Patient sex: M
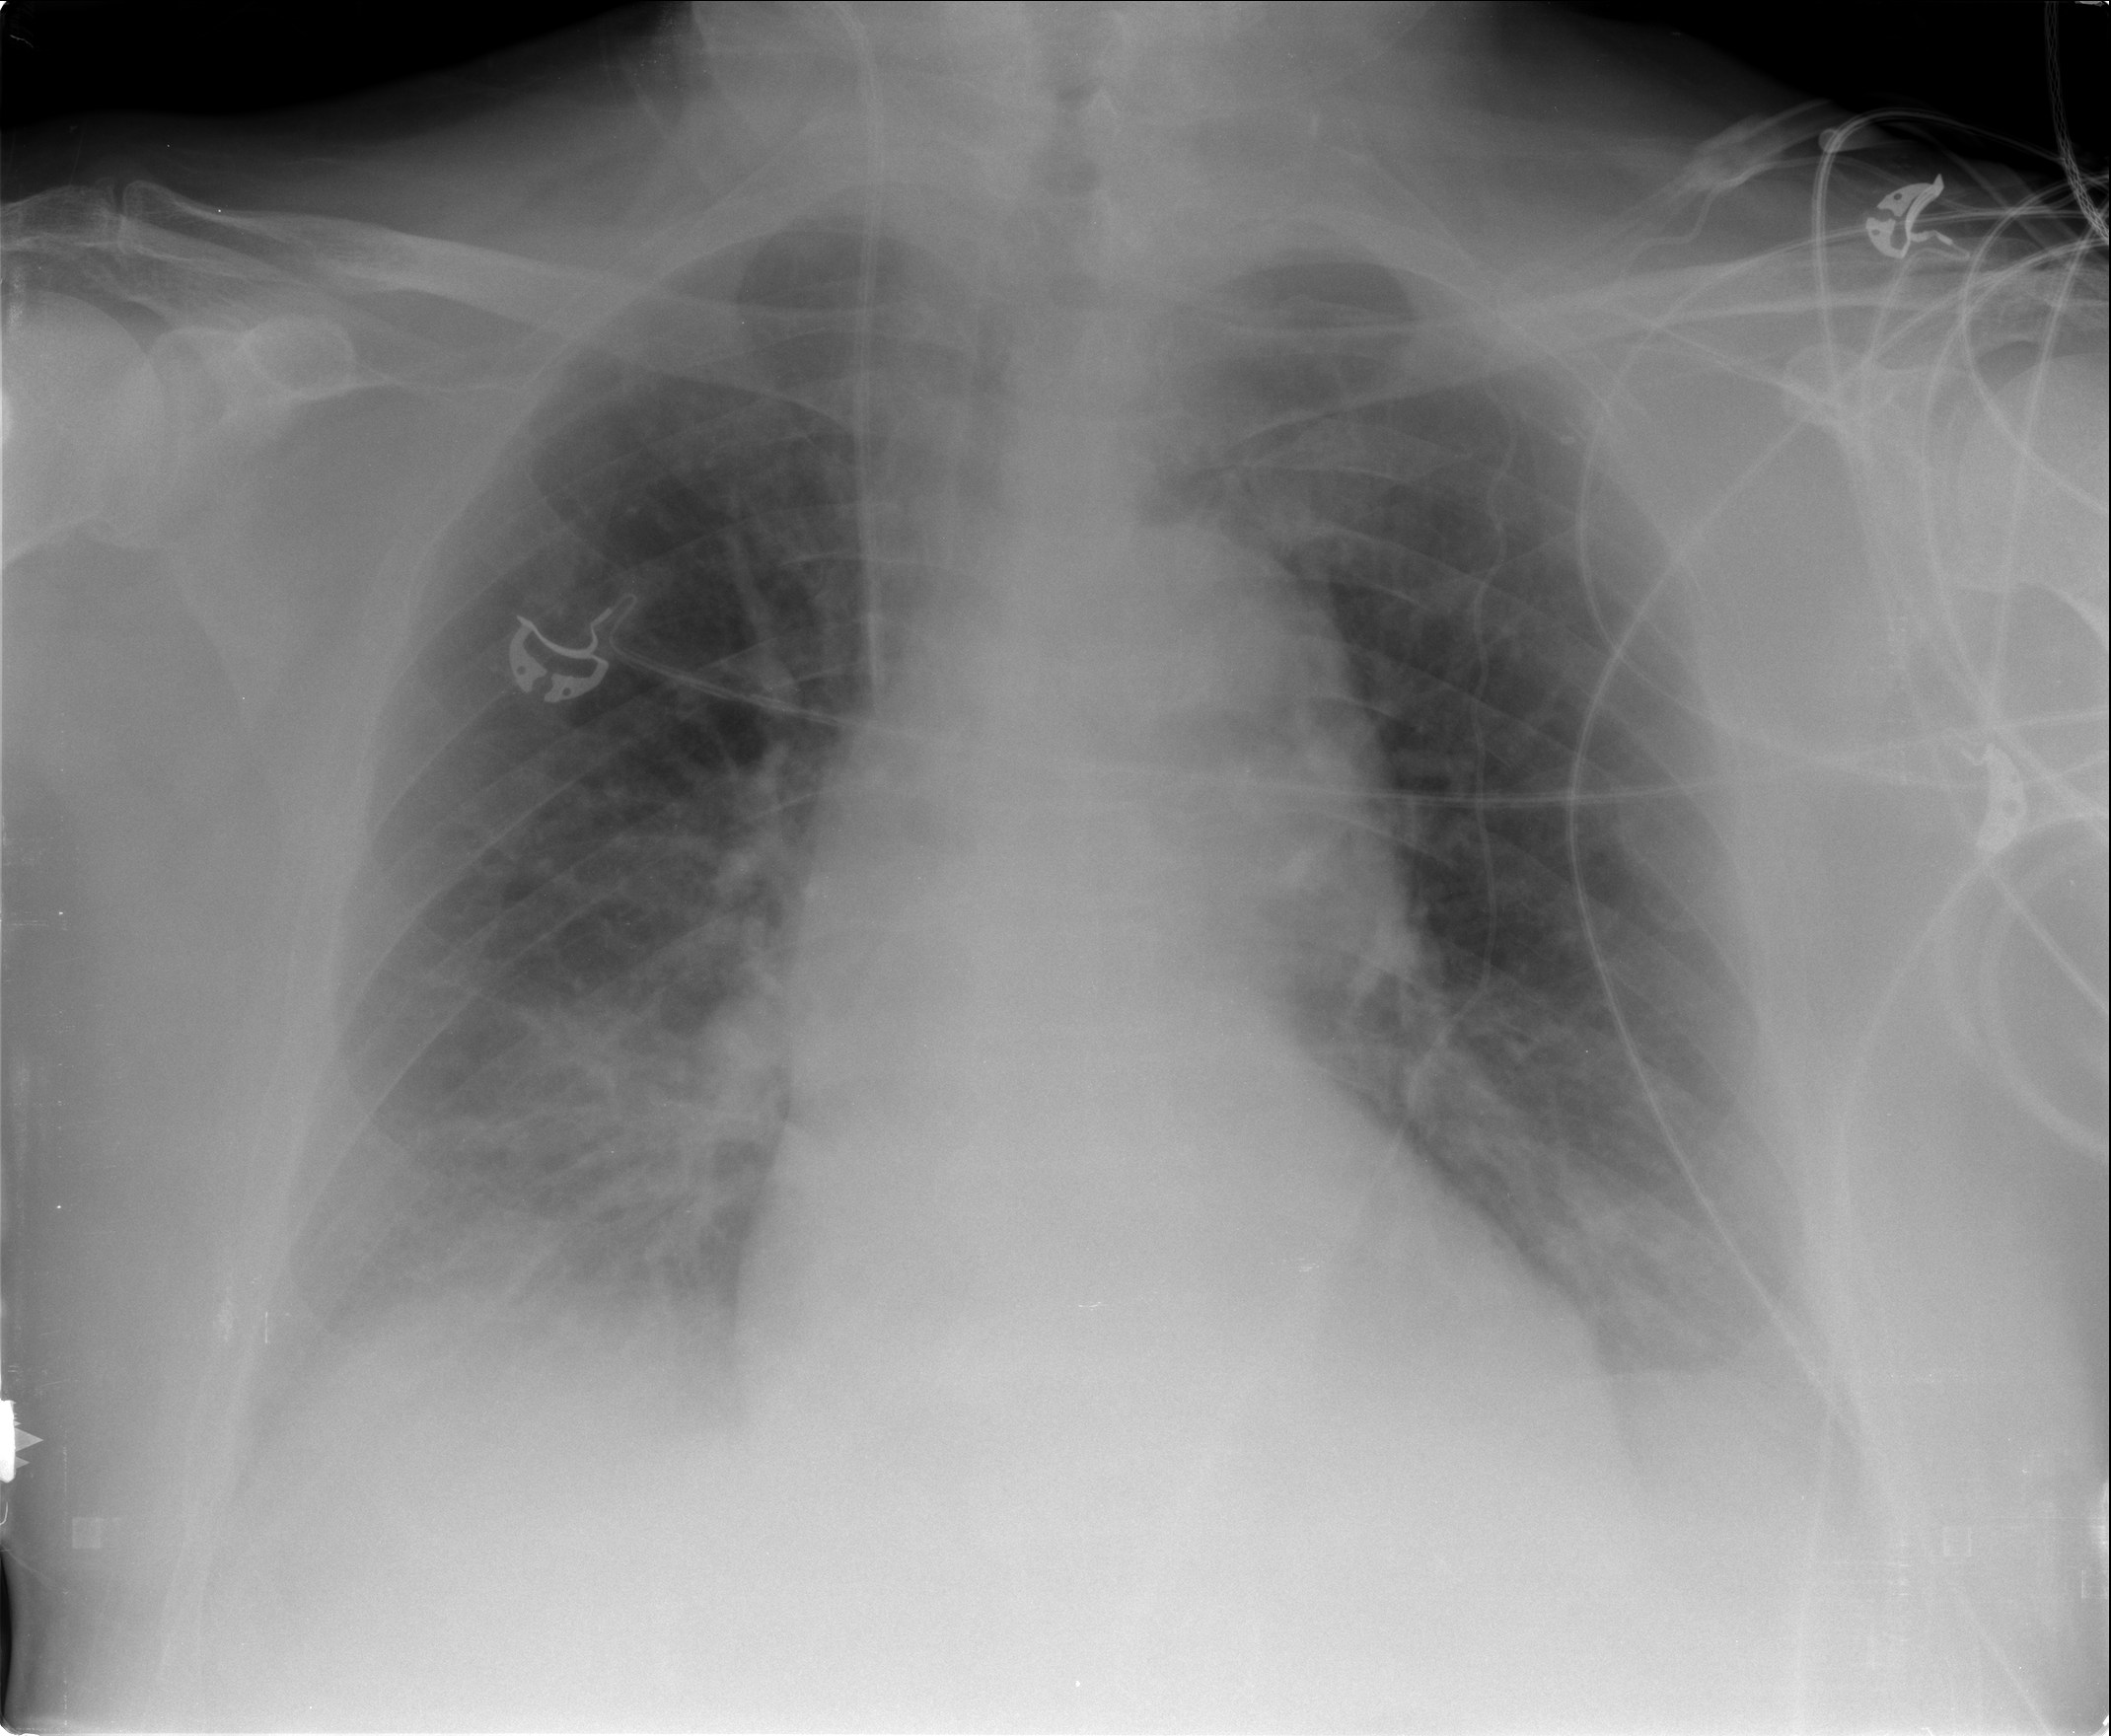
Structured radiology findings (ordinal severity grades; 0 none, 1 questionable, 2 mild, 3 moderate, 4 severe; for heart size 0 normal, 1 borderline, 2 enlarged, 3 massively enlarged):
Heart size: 2
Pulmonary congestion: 0
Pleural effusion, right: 2
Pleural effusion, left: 2
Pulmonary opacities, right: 0
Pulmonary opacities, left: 0
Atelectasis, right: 2
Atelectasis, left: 2